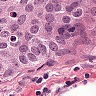
Metastatic tissue present: yes